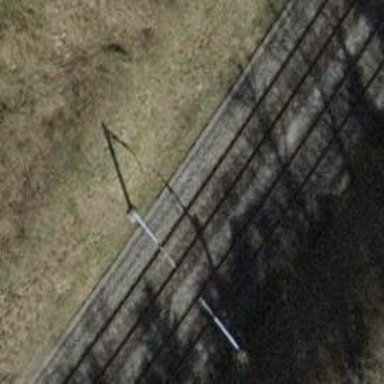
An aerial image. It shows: Single railway track with electrification through contact line.